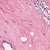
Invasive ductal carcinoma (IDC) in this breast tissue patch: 0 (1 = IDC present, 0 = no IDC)